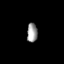
Tissue: prostate
Cell type: B cells
Senescence score: 0.7341
Nuclear area (px): 192
Mean DAPI intensity: 158.245